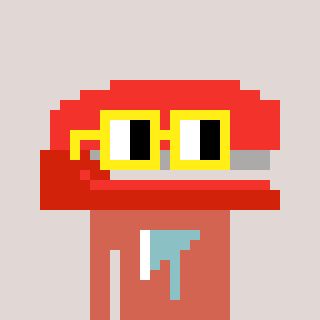
a pixel art character with square yellow glasses, a stapler-shaped head and a peachy-colored body on a warm background